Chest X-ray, PA view. Patient: 35 years old, sex M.
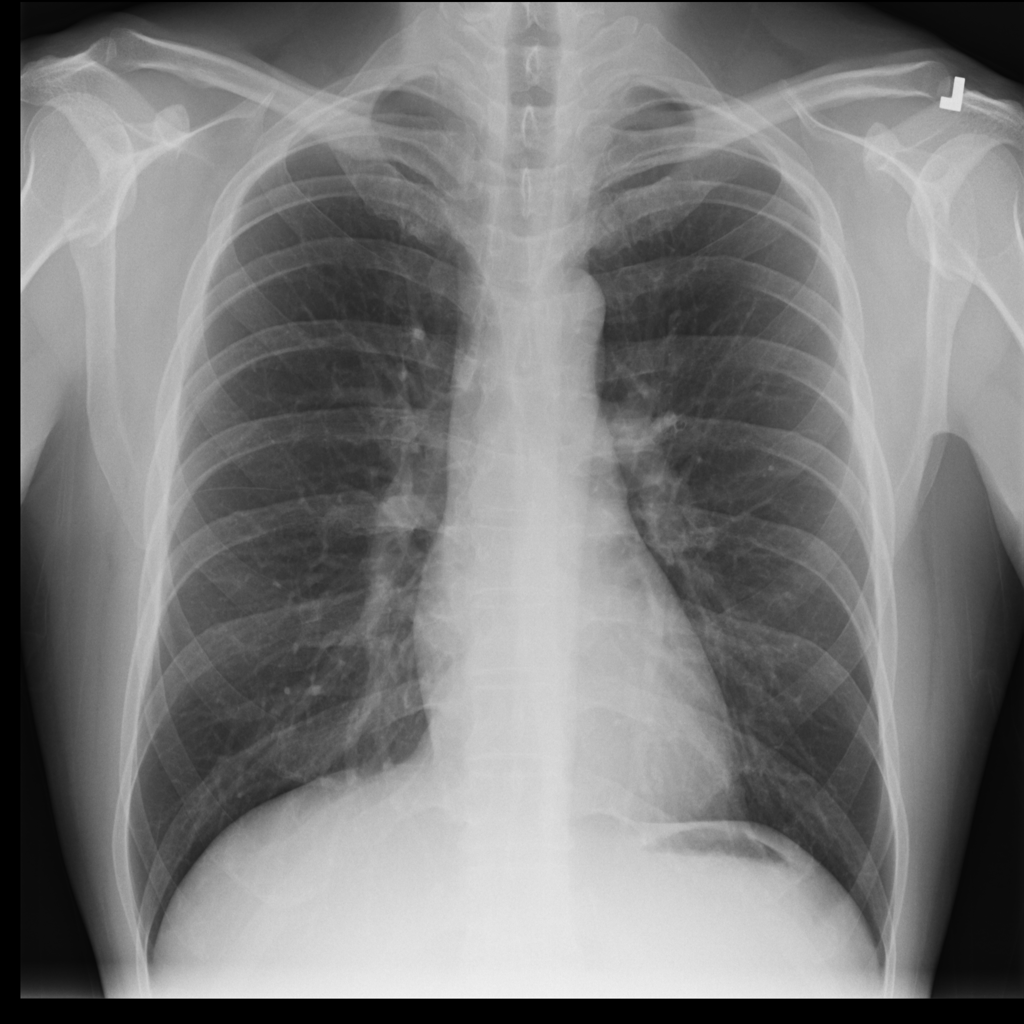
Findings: No Finding